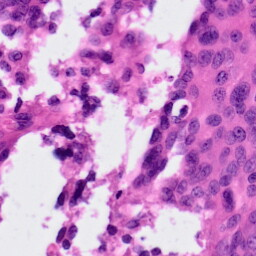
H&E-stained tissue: Ovarian